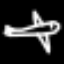
Label: airplane